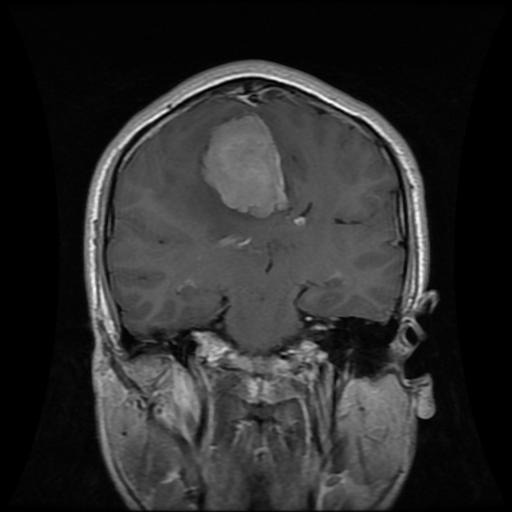
Label: meningioma